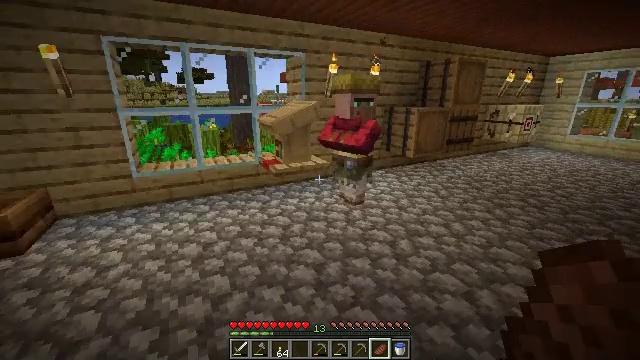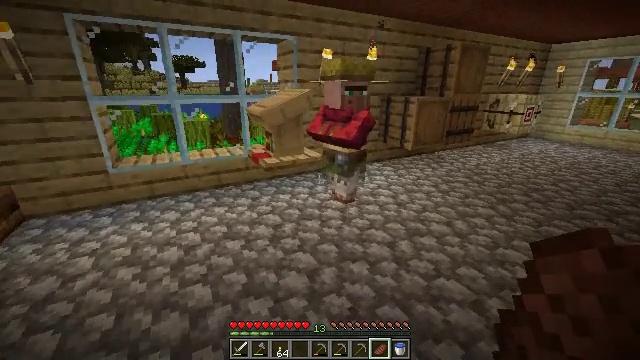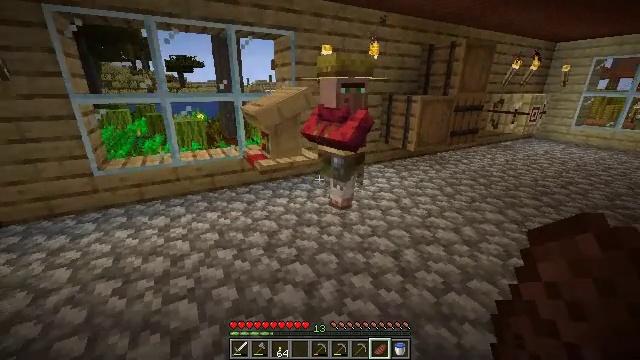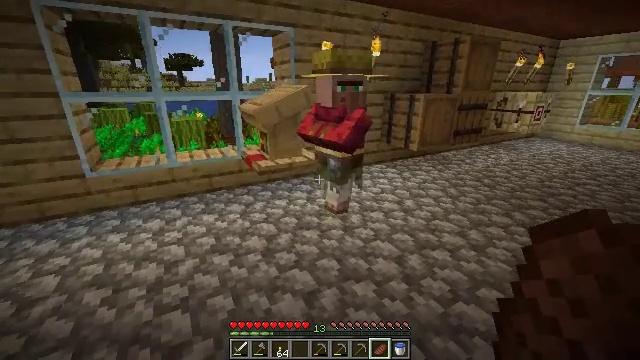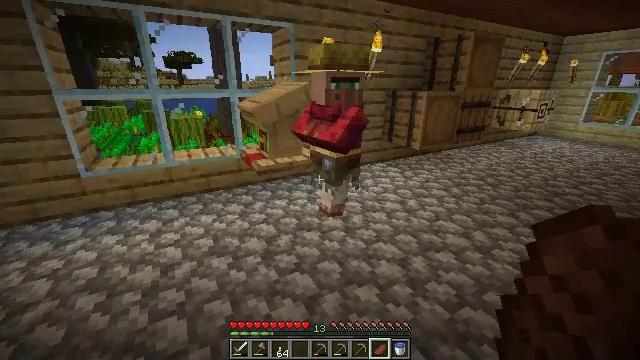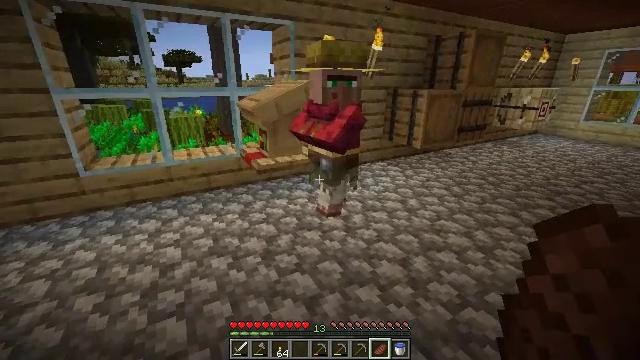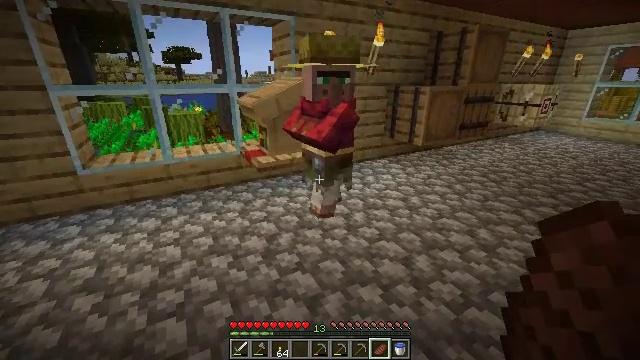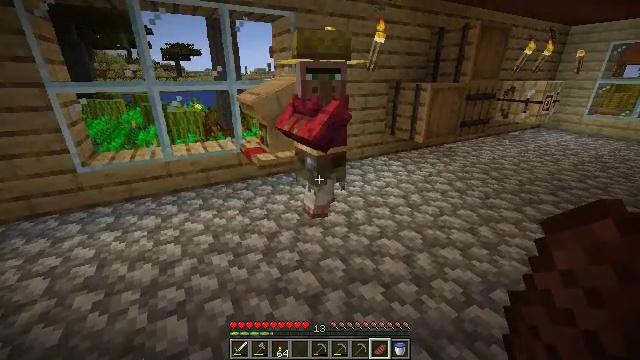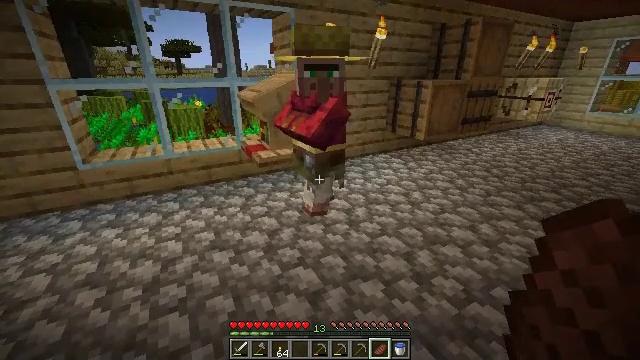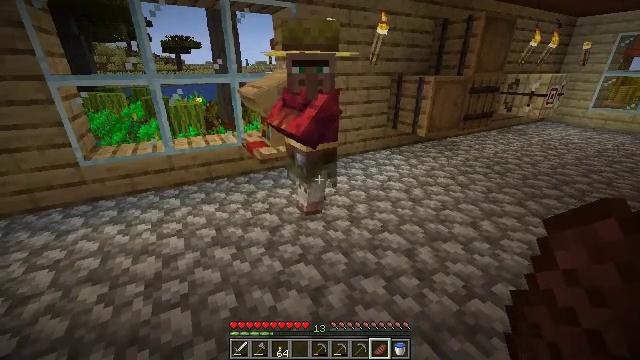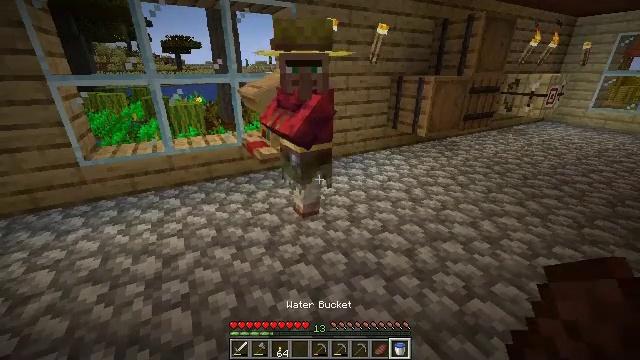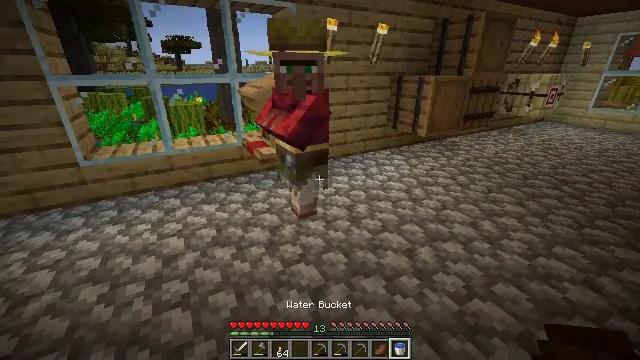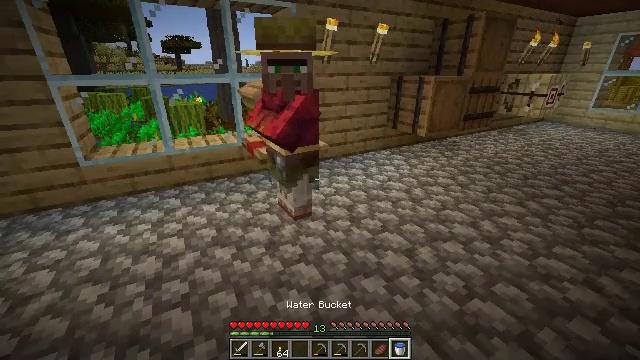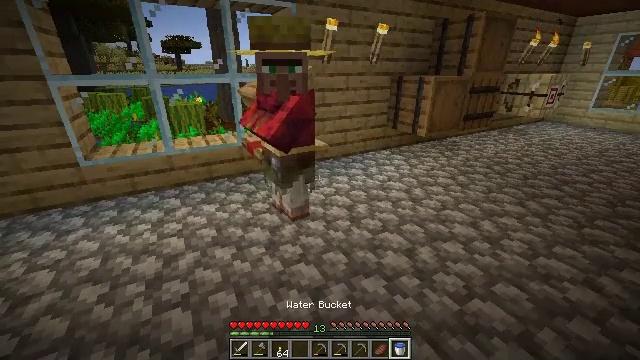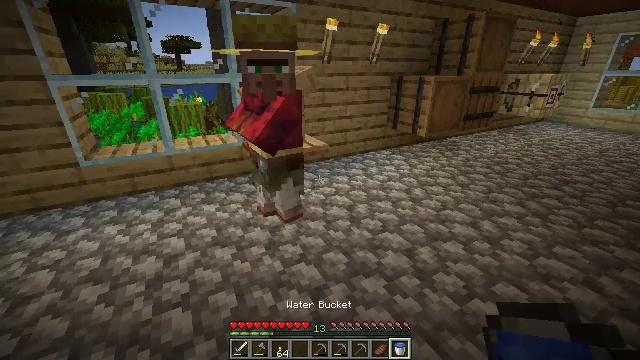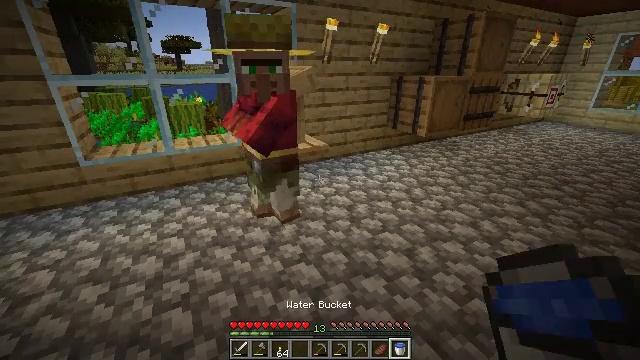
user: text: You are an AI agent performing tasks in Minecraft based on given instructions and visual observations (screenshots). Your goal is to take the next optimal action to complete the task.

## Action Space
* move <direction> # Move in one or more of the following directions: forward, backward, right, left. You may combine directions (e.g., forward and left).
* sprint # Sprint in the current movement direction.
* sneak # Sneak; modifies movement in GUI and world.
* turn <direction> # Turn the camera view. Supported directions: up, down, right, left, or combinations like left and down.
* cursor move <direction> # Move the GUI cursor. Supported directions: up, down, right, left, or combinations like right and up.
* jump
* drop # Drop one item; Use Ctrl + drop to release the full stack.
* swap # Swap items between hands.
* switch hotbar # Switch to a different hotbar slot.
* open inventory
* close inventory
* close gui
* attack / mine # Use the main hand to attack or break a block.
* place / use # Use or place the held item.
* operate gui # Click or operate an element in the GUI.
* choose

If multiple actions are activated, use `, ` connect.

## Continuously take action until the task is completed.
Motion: motion action
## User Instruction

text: Collect cobblestone slabs from your build.
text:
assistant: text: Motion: move forward, turn right and down
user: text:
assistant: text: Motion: move forward
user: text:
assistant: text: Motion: no_op
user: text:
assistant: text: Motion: no_op
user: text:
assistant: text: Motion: no_op
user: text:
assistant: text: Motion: no_op
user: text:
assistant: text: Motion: no_op
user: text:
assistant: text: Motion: no_op
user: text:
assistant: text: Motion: no_op
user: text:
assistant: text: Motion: no_op
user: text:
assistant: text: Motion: no_op
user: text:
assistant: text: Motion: no_op
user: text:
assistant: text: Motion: no_op
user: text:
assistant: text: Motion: no_op
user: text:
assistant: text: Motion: no_op
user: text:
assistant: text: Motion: no_op
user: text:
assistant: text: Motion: no_op
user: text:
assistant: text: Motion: no_op
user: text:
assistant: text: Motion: no_op
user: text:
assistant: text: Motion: no_op
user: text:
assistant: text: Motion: no_op
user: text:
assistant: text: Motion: no_op
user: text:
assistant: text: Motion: no_op
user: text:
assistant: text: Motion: no_op
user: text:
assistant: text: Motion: no_op
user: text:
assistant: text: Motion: no_op
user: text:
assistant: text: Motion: no_op
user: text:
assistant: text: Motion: no_op
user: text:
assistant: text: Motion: no_op
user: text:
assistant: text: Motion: no_op